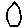
Label: hexagon